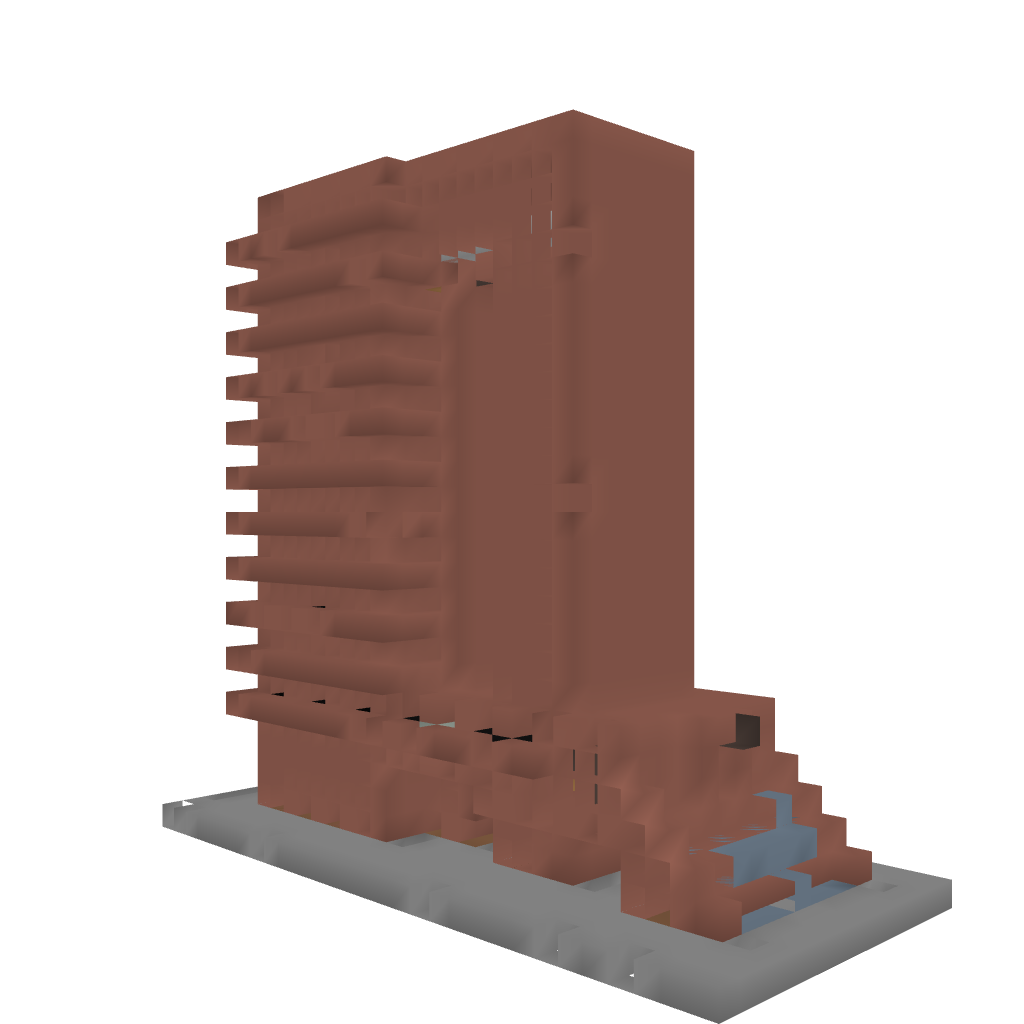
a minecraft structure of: Mr. GnarKill